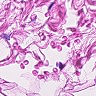
Metastatic tissue present: no